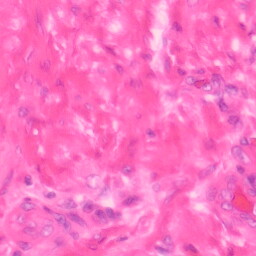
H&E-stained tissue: Colon